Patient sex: F
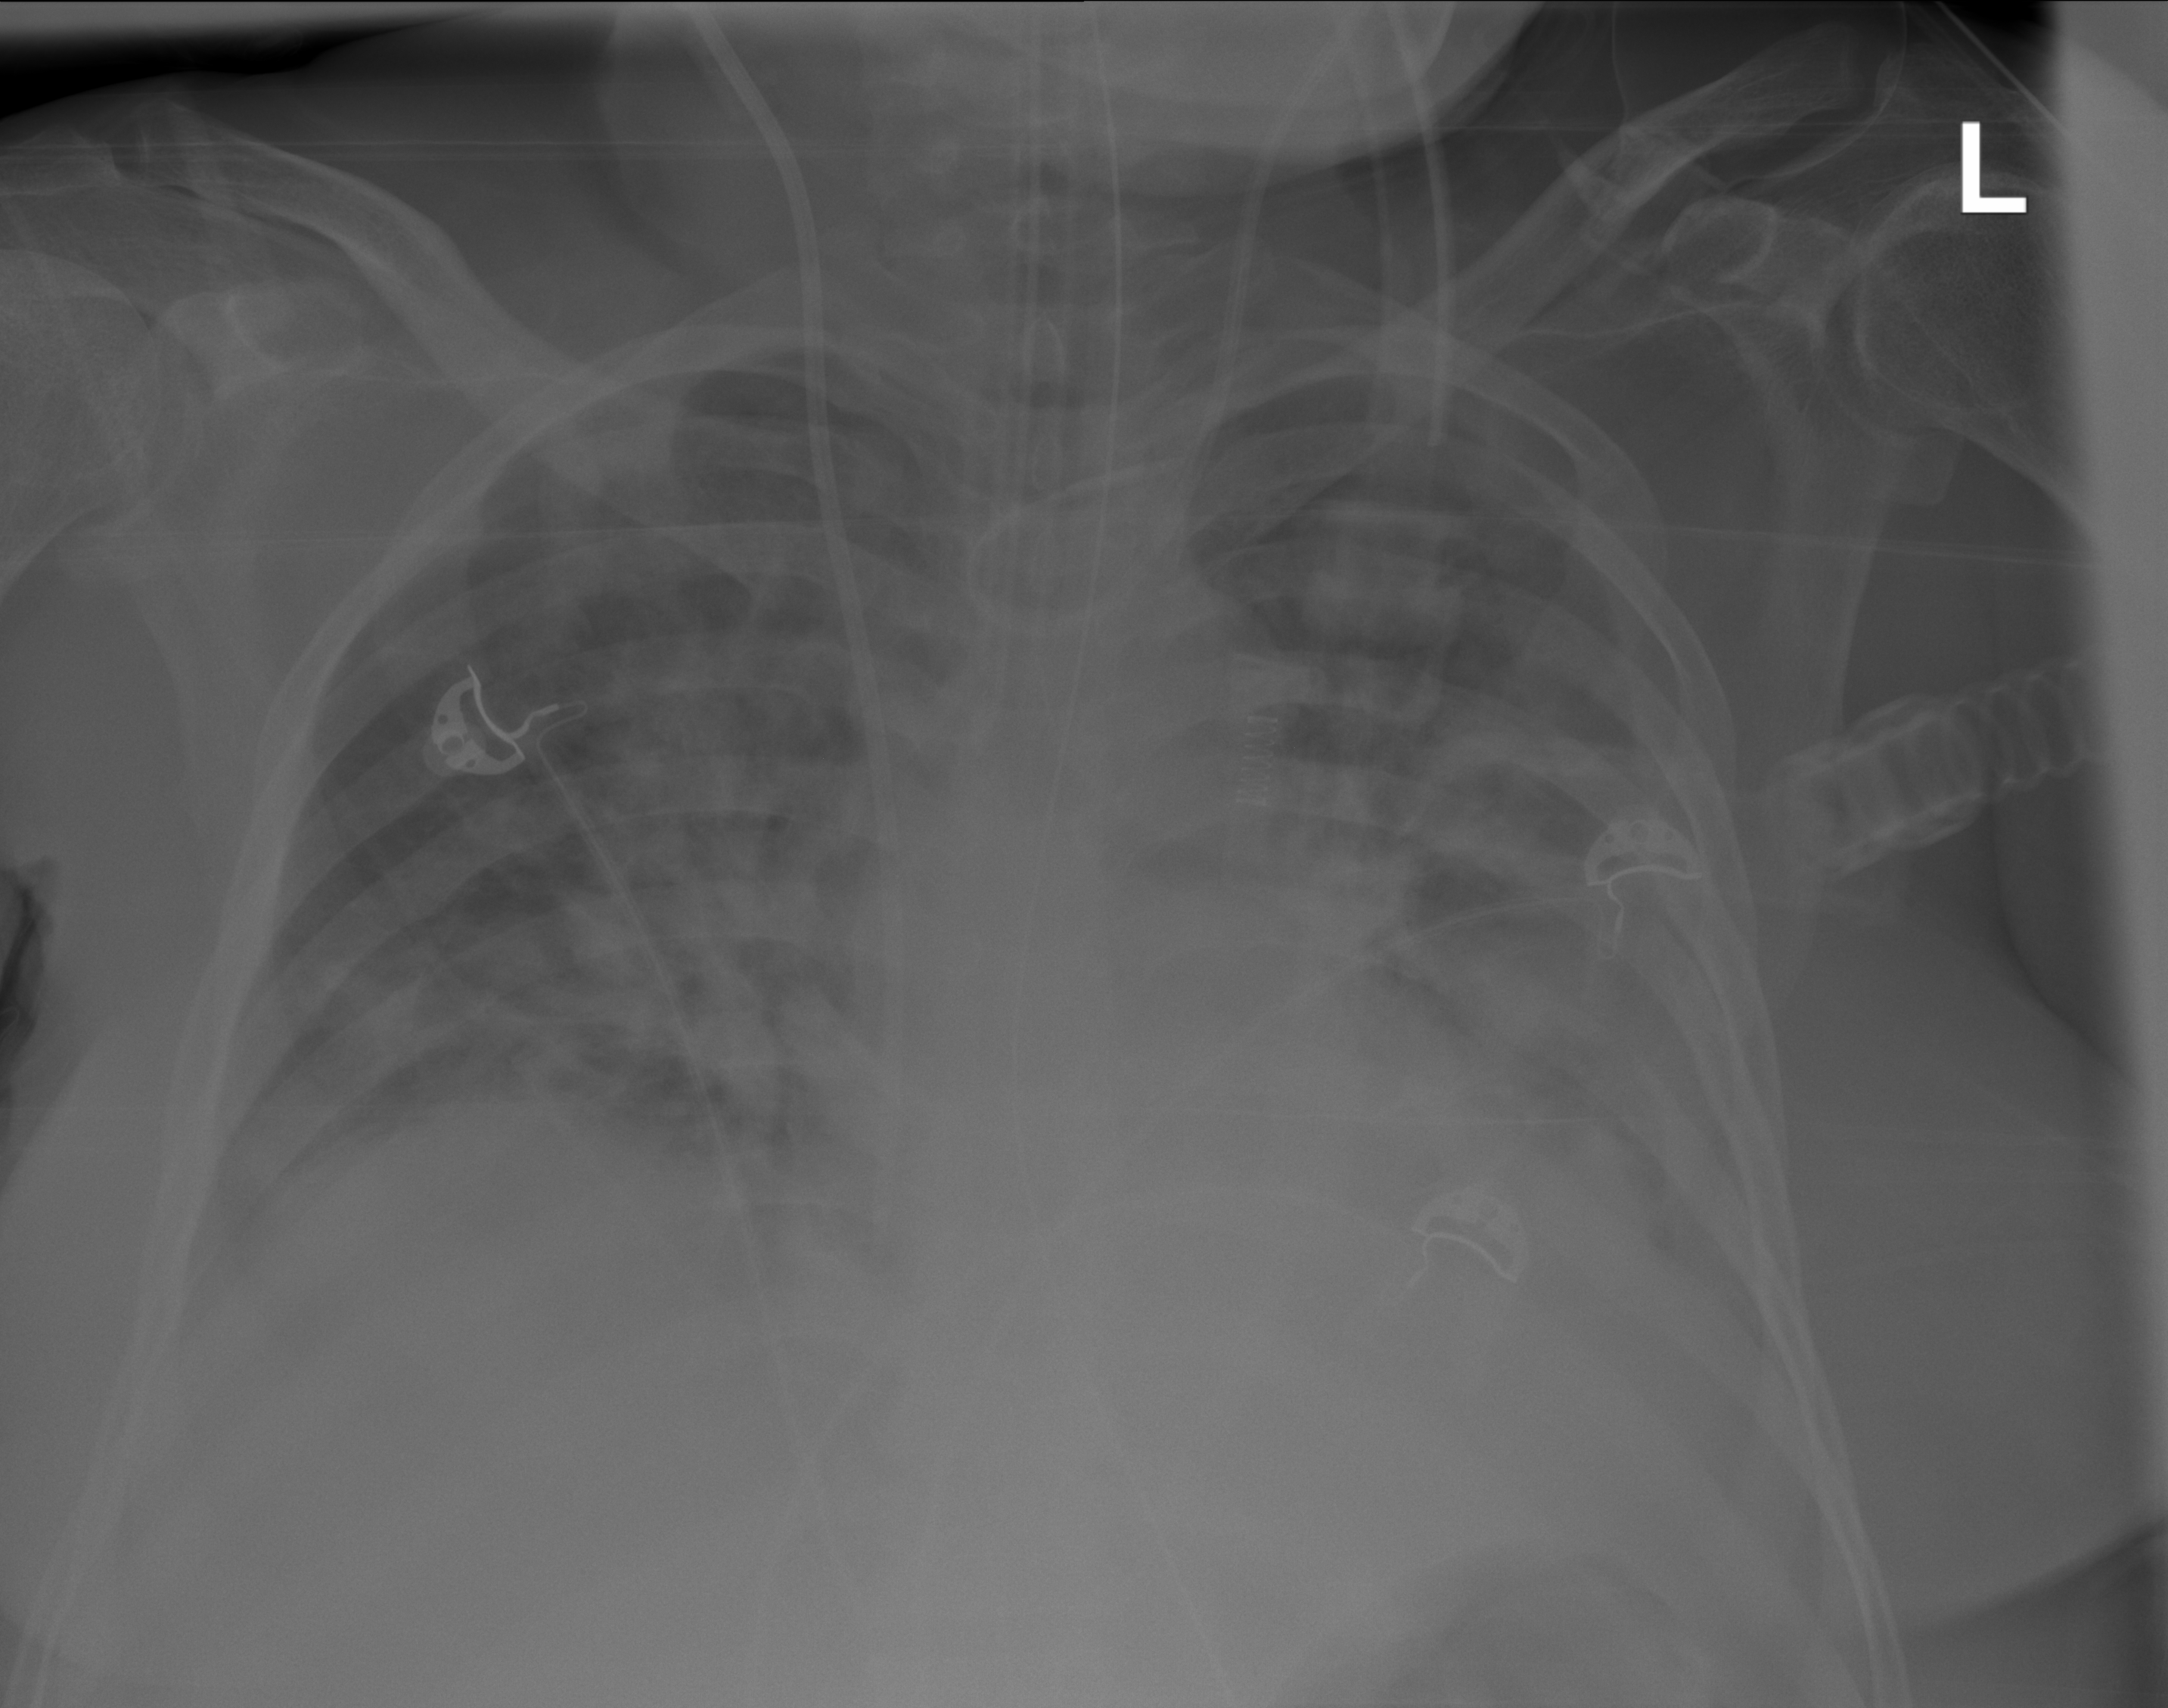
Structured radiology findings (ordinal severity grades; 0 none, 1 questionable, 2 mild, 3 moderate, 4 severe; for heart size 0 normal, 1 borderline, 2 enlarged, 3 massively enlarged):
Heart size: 0
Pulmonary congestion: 2
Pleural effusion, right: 2
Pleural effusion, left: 2
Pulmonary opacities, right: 2
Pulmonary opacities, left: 2
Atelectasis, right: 0
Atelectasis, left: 0